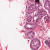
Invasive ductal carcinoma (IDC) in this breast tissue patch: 0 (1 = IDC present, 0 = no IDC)